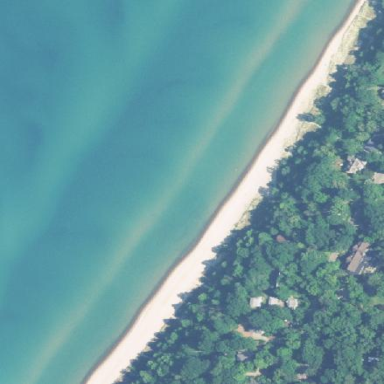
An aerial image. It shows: Sandy beach with natural surface.